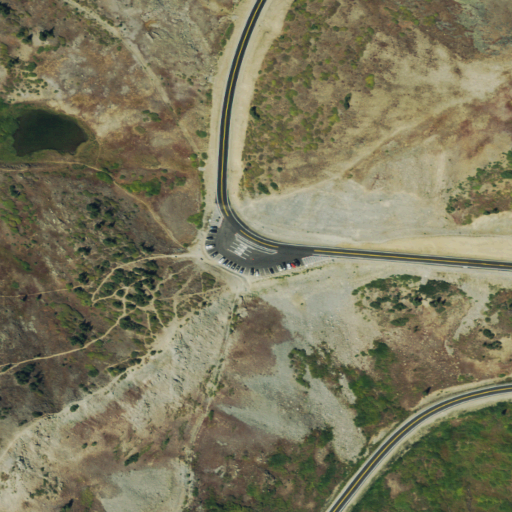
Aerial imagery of gap in Colorado named Cottonwood Pass containing shrub, grassland, open development, medium intensity development, woody wetlands, low intensity development, barren land, high intensity development, snow, and herbaceous wetlands